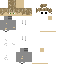
A female animal skin with pale skin, wearing white bald dressed in a gray robe top and gray pants, featuring a closed mouth.